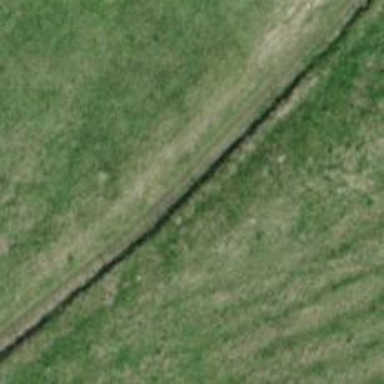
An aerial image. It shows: Path.